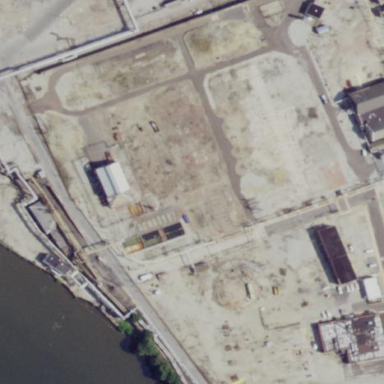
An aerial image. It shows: Brownfield site.